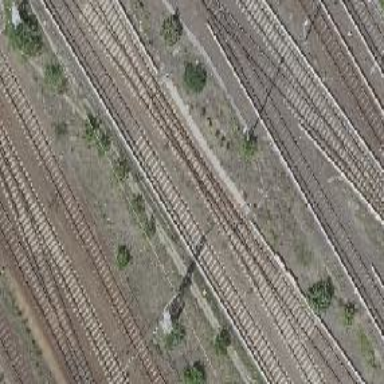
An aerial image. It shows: Railway signal.